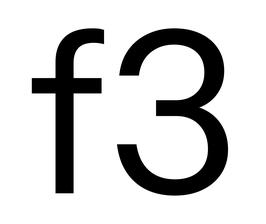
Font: InstrumentSans_Regular